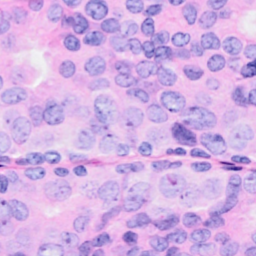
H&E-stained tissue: Breast